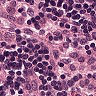
Metastatic tissue present: no